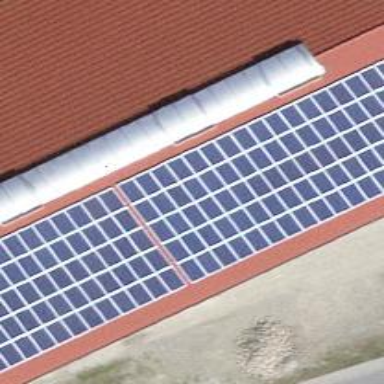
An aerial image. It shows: Solar power generator with photovoltaic panels.